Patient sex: M
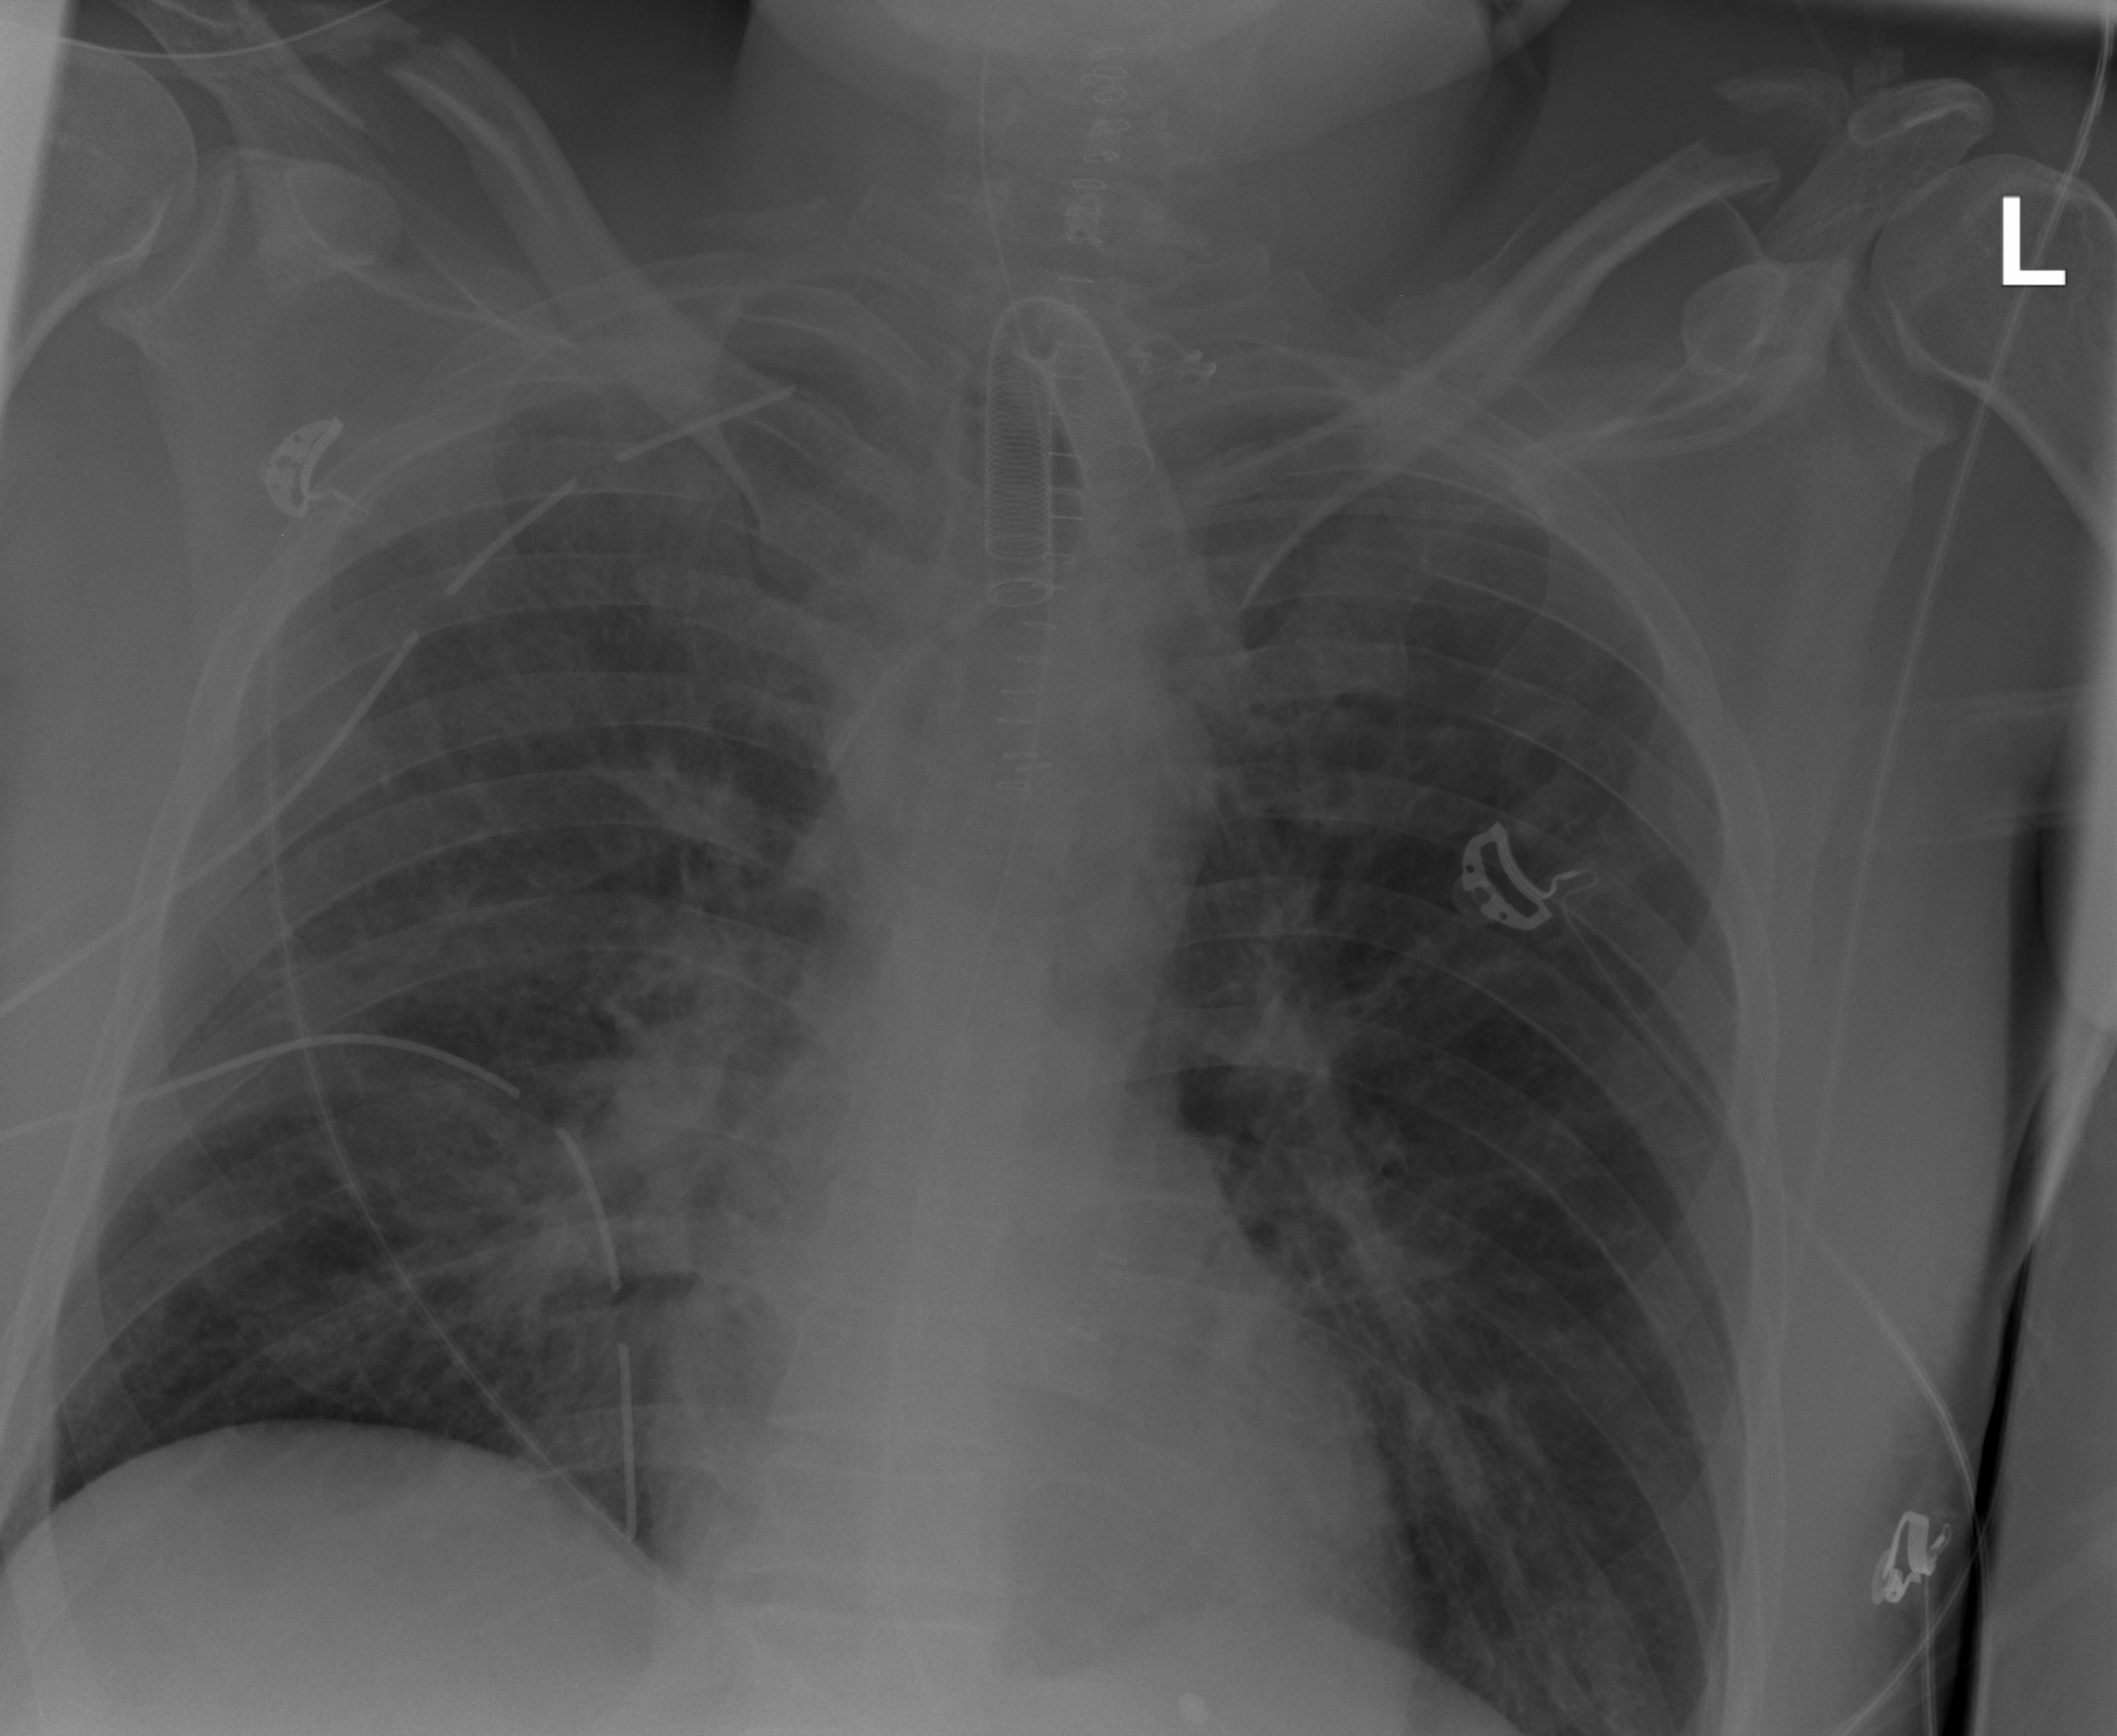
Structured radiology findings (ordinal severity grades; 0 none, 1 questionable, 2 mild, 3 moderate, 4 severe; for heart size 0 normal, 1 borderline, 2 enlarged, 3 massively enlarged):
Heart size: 0
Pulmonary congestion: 2
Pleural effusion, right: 0
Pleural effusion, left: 0
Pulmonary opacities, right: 2
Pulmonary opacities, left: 0
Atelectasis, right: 3
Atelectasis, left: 0